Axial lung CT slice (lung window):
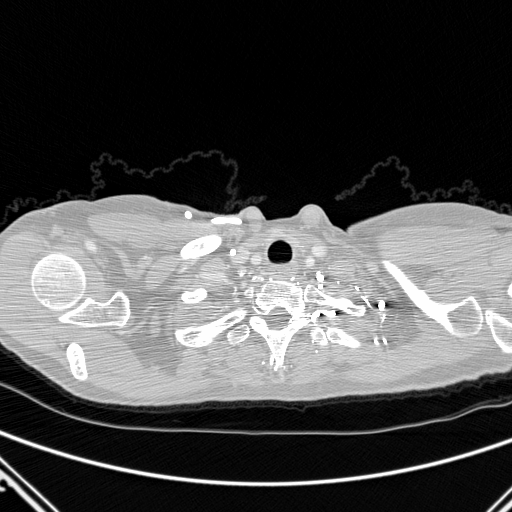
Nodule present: no